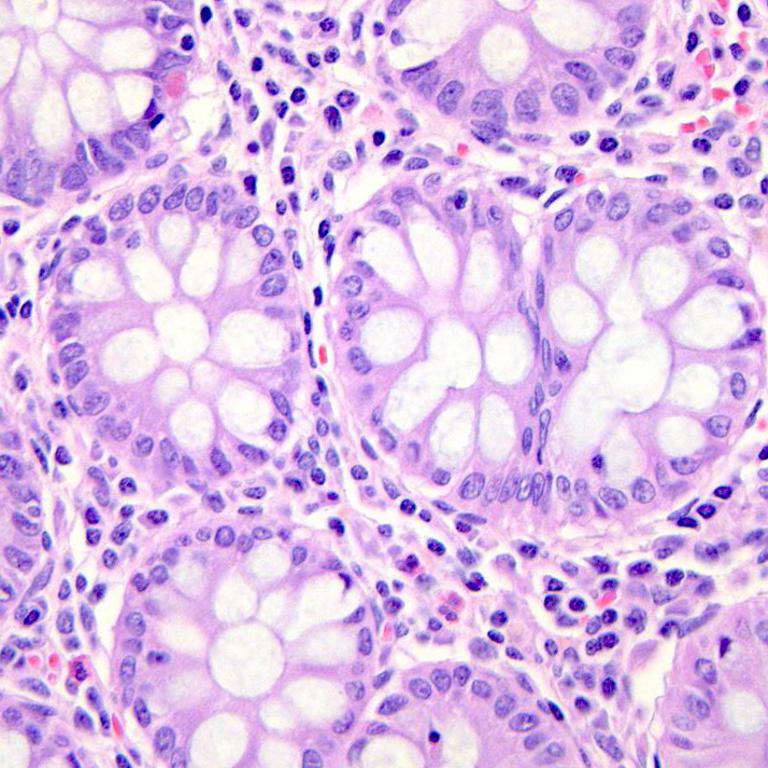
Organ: colon
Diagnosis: benign